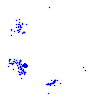
Particle: pion